Question: I'm using the grunt-contrib-compress task to compress the contents of the dist/ folder inside a ZIP archive. To do that I'm using the following configuration:
'''
compress: {
dist: {
options: {
archive: 'dist/<%= pkg.name %>-<%= pkg.version %>.zip'
},
files: [{
cwd: 'dist/',
expand: true,
src: [ '**' ]
}]
}
},
'''
This is working great (all files are zipped), however, it also adds a folder called ".". I suppose that it's there because I'm including '**', which also includes the current folder (a single dot).
For example:

Is there a way to prevent this folder to be added to the ZIP?
I tried adding '!.' to my 'src' but that did not seem to do the trick. I also read about the 'dot' property, but setting it to 'false' did not help either.
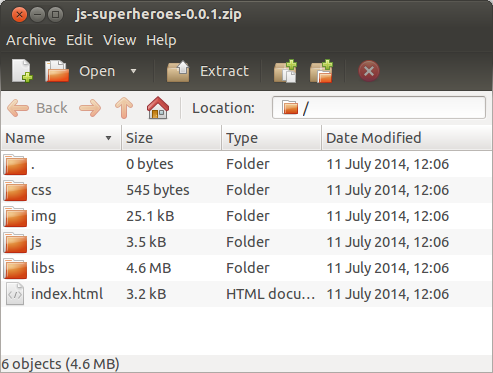
Answer: You need 'src: <URL>. However, pattern '**/*' means "include all files and subdirectories" but dot-directory neither subdirectory nor file and it does not match it.